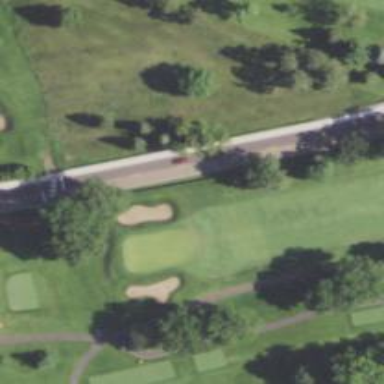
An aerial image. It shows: View of golf hole.